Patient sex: M
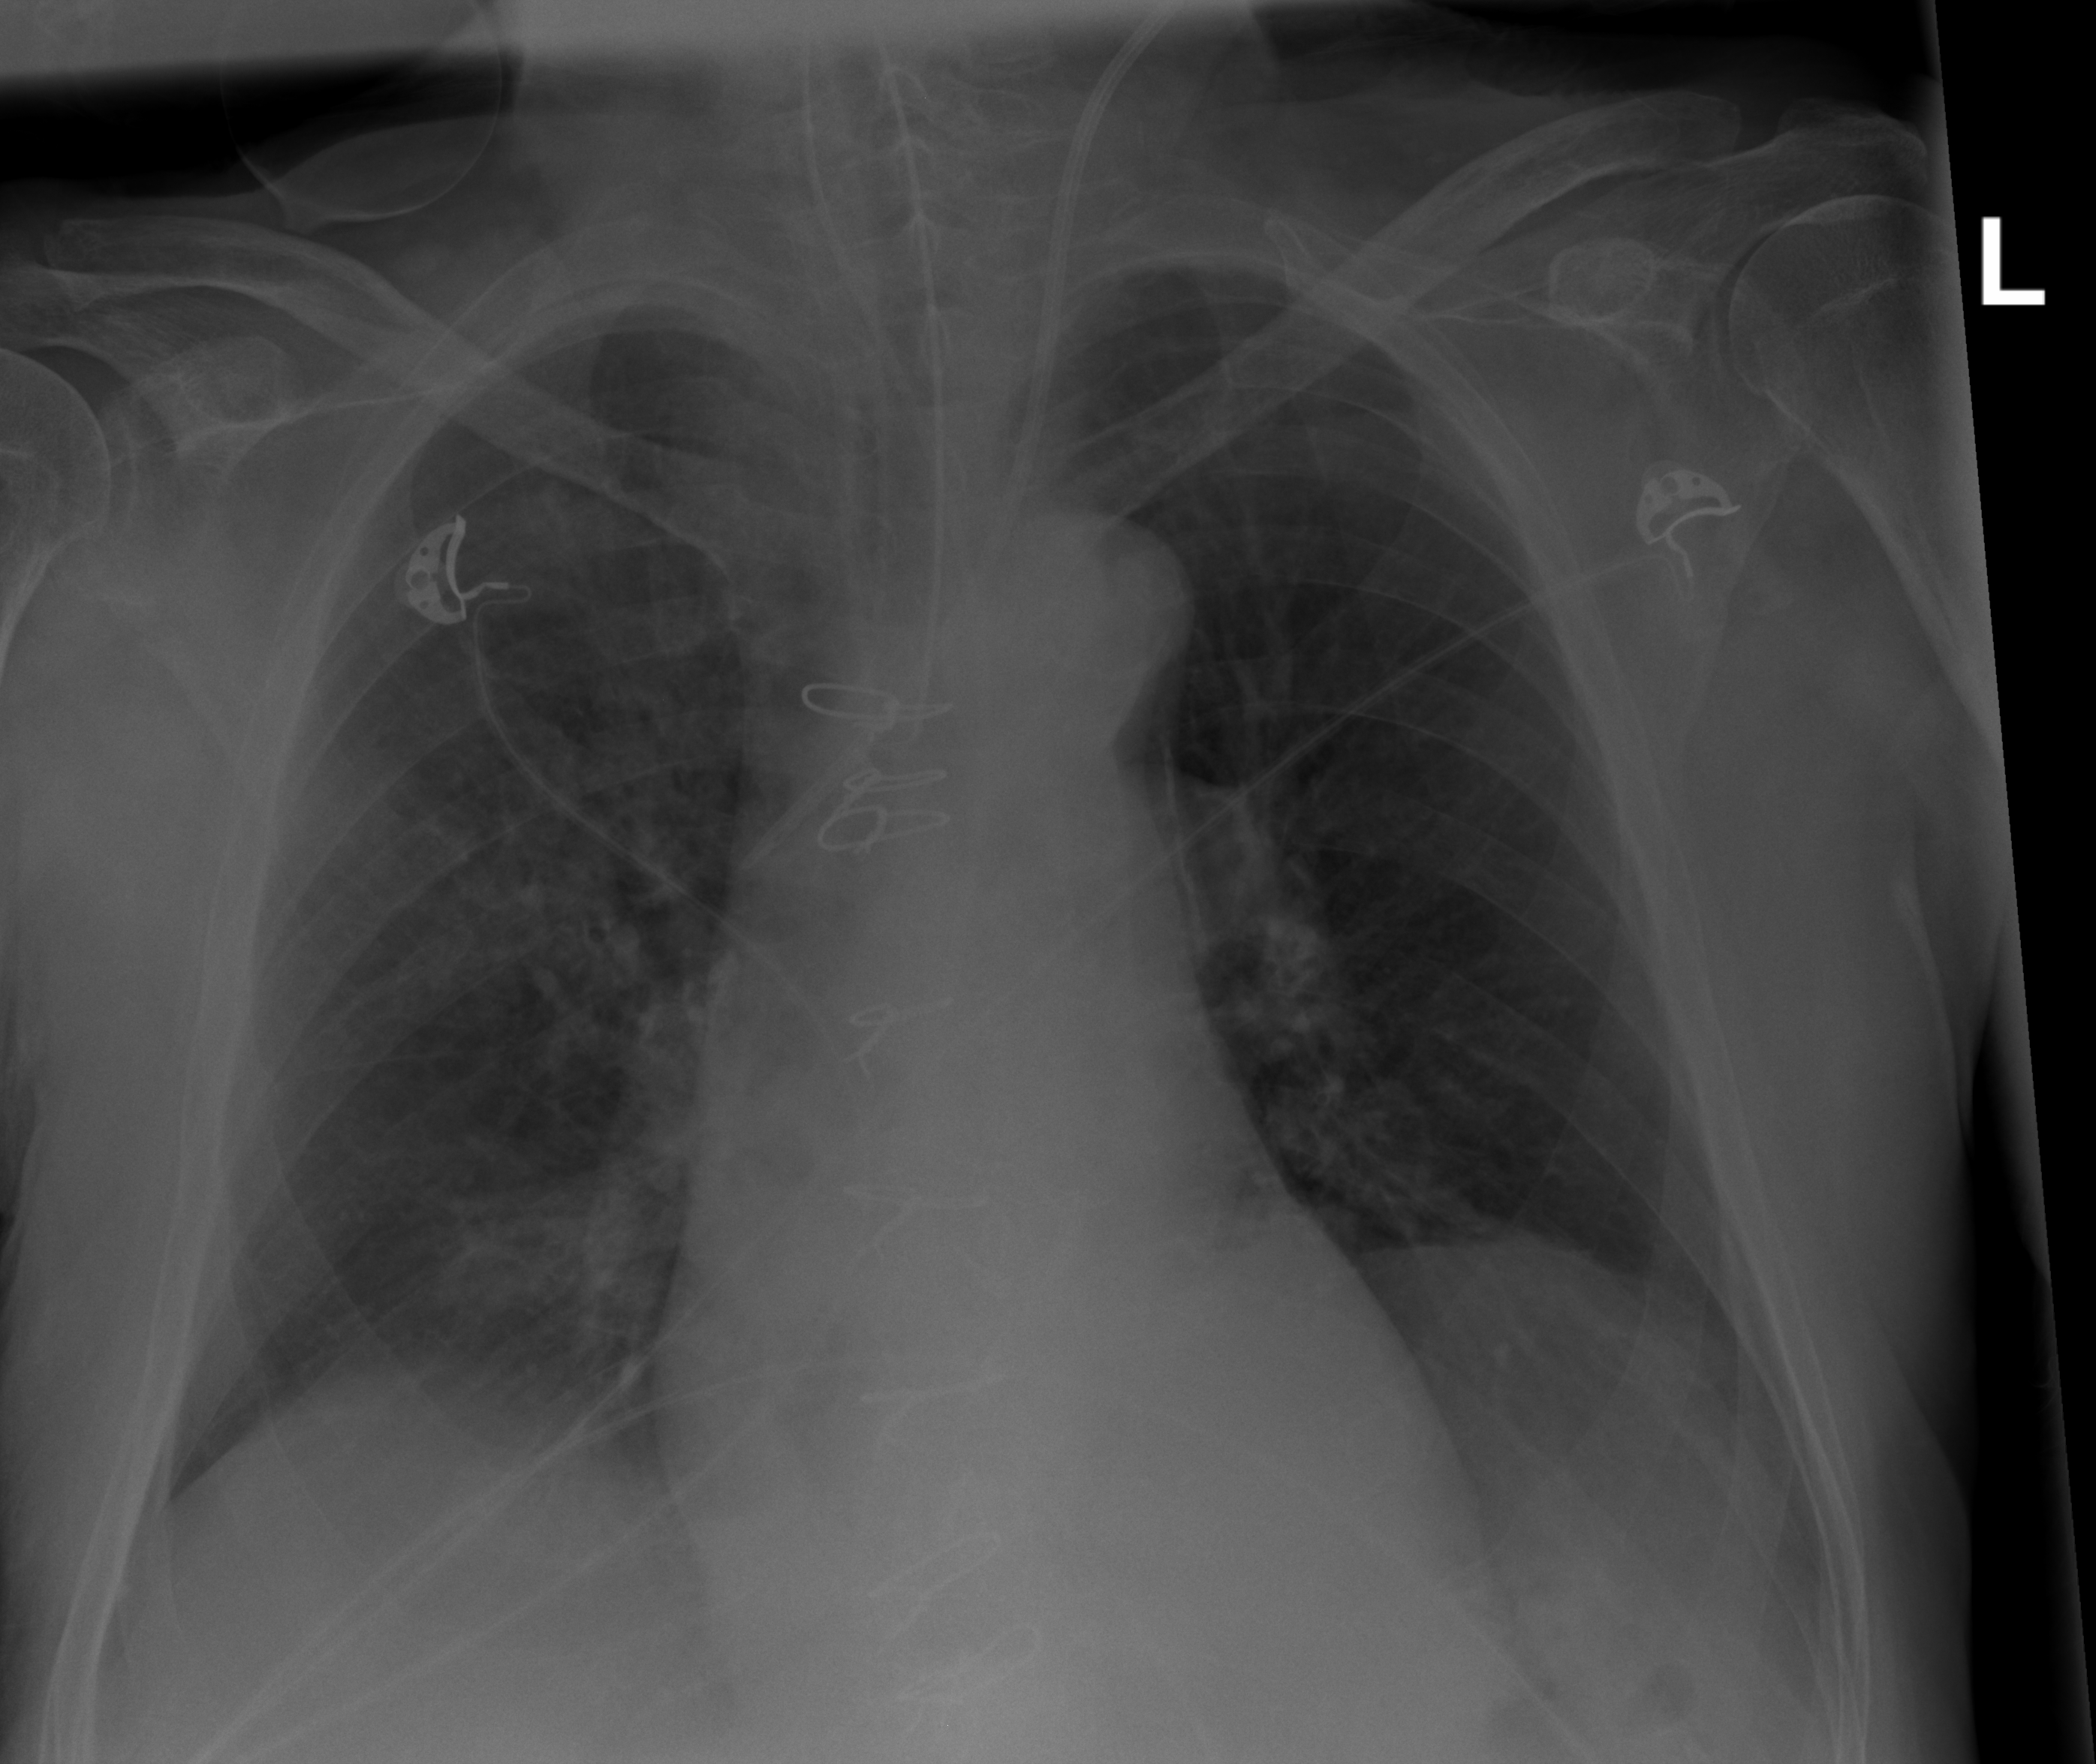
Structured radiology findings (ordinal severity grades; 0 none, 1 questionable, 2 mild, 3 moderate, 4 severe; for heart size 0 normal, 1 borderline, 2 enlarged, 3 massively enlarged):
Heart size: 0
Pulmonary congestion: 0
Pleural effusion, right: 2
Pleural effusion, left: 2
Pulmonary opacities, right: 3
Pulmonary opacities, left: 0
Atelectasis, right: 0
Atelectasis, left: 2